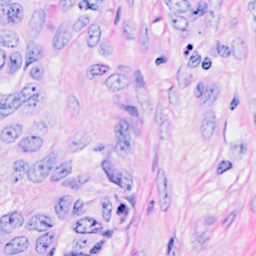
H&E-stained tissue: Breast